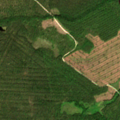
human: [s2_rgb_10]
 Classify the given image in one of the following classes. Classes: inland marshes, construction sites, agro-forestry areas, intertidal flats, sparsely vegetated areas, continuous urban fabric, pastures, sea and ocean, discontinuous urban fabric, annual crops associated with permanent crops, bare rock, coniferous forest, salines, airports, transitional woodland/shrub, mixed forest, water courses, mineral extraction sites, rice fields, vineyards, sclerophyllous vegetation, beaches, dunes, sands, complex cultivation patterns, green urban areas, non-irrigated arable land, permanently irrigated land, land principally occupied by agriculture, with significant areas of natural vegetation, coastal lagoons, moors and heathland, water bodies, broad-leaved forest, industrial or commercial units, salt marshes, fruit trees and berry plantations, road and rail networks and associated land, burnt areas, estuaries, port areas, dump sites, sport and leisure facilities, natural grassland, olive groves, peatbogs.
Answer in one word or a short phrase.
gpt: coniferous forest, transitional woodland/shrub